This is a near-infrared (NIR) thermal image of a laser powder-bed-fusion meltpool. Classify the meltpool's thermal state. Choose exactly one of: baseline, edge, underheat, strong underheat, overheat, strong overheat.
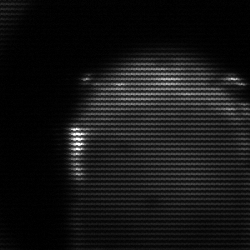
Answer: edge